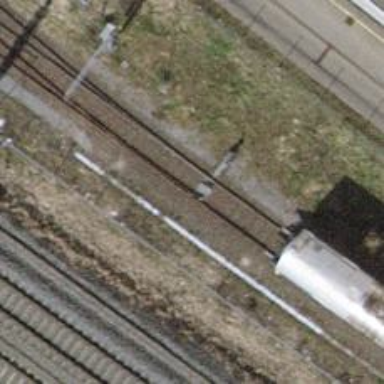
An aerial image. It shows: Single-track electrified railway spur with contact line for service.